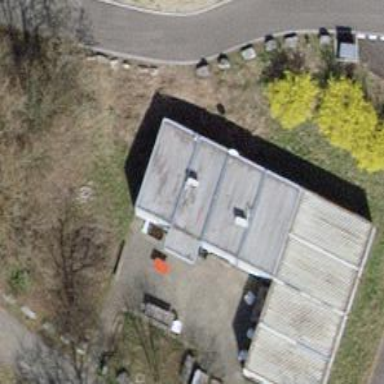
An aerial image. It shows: BBQ amenity.